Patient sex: F
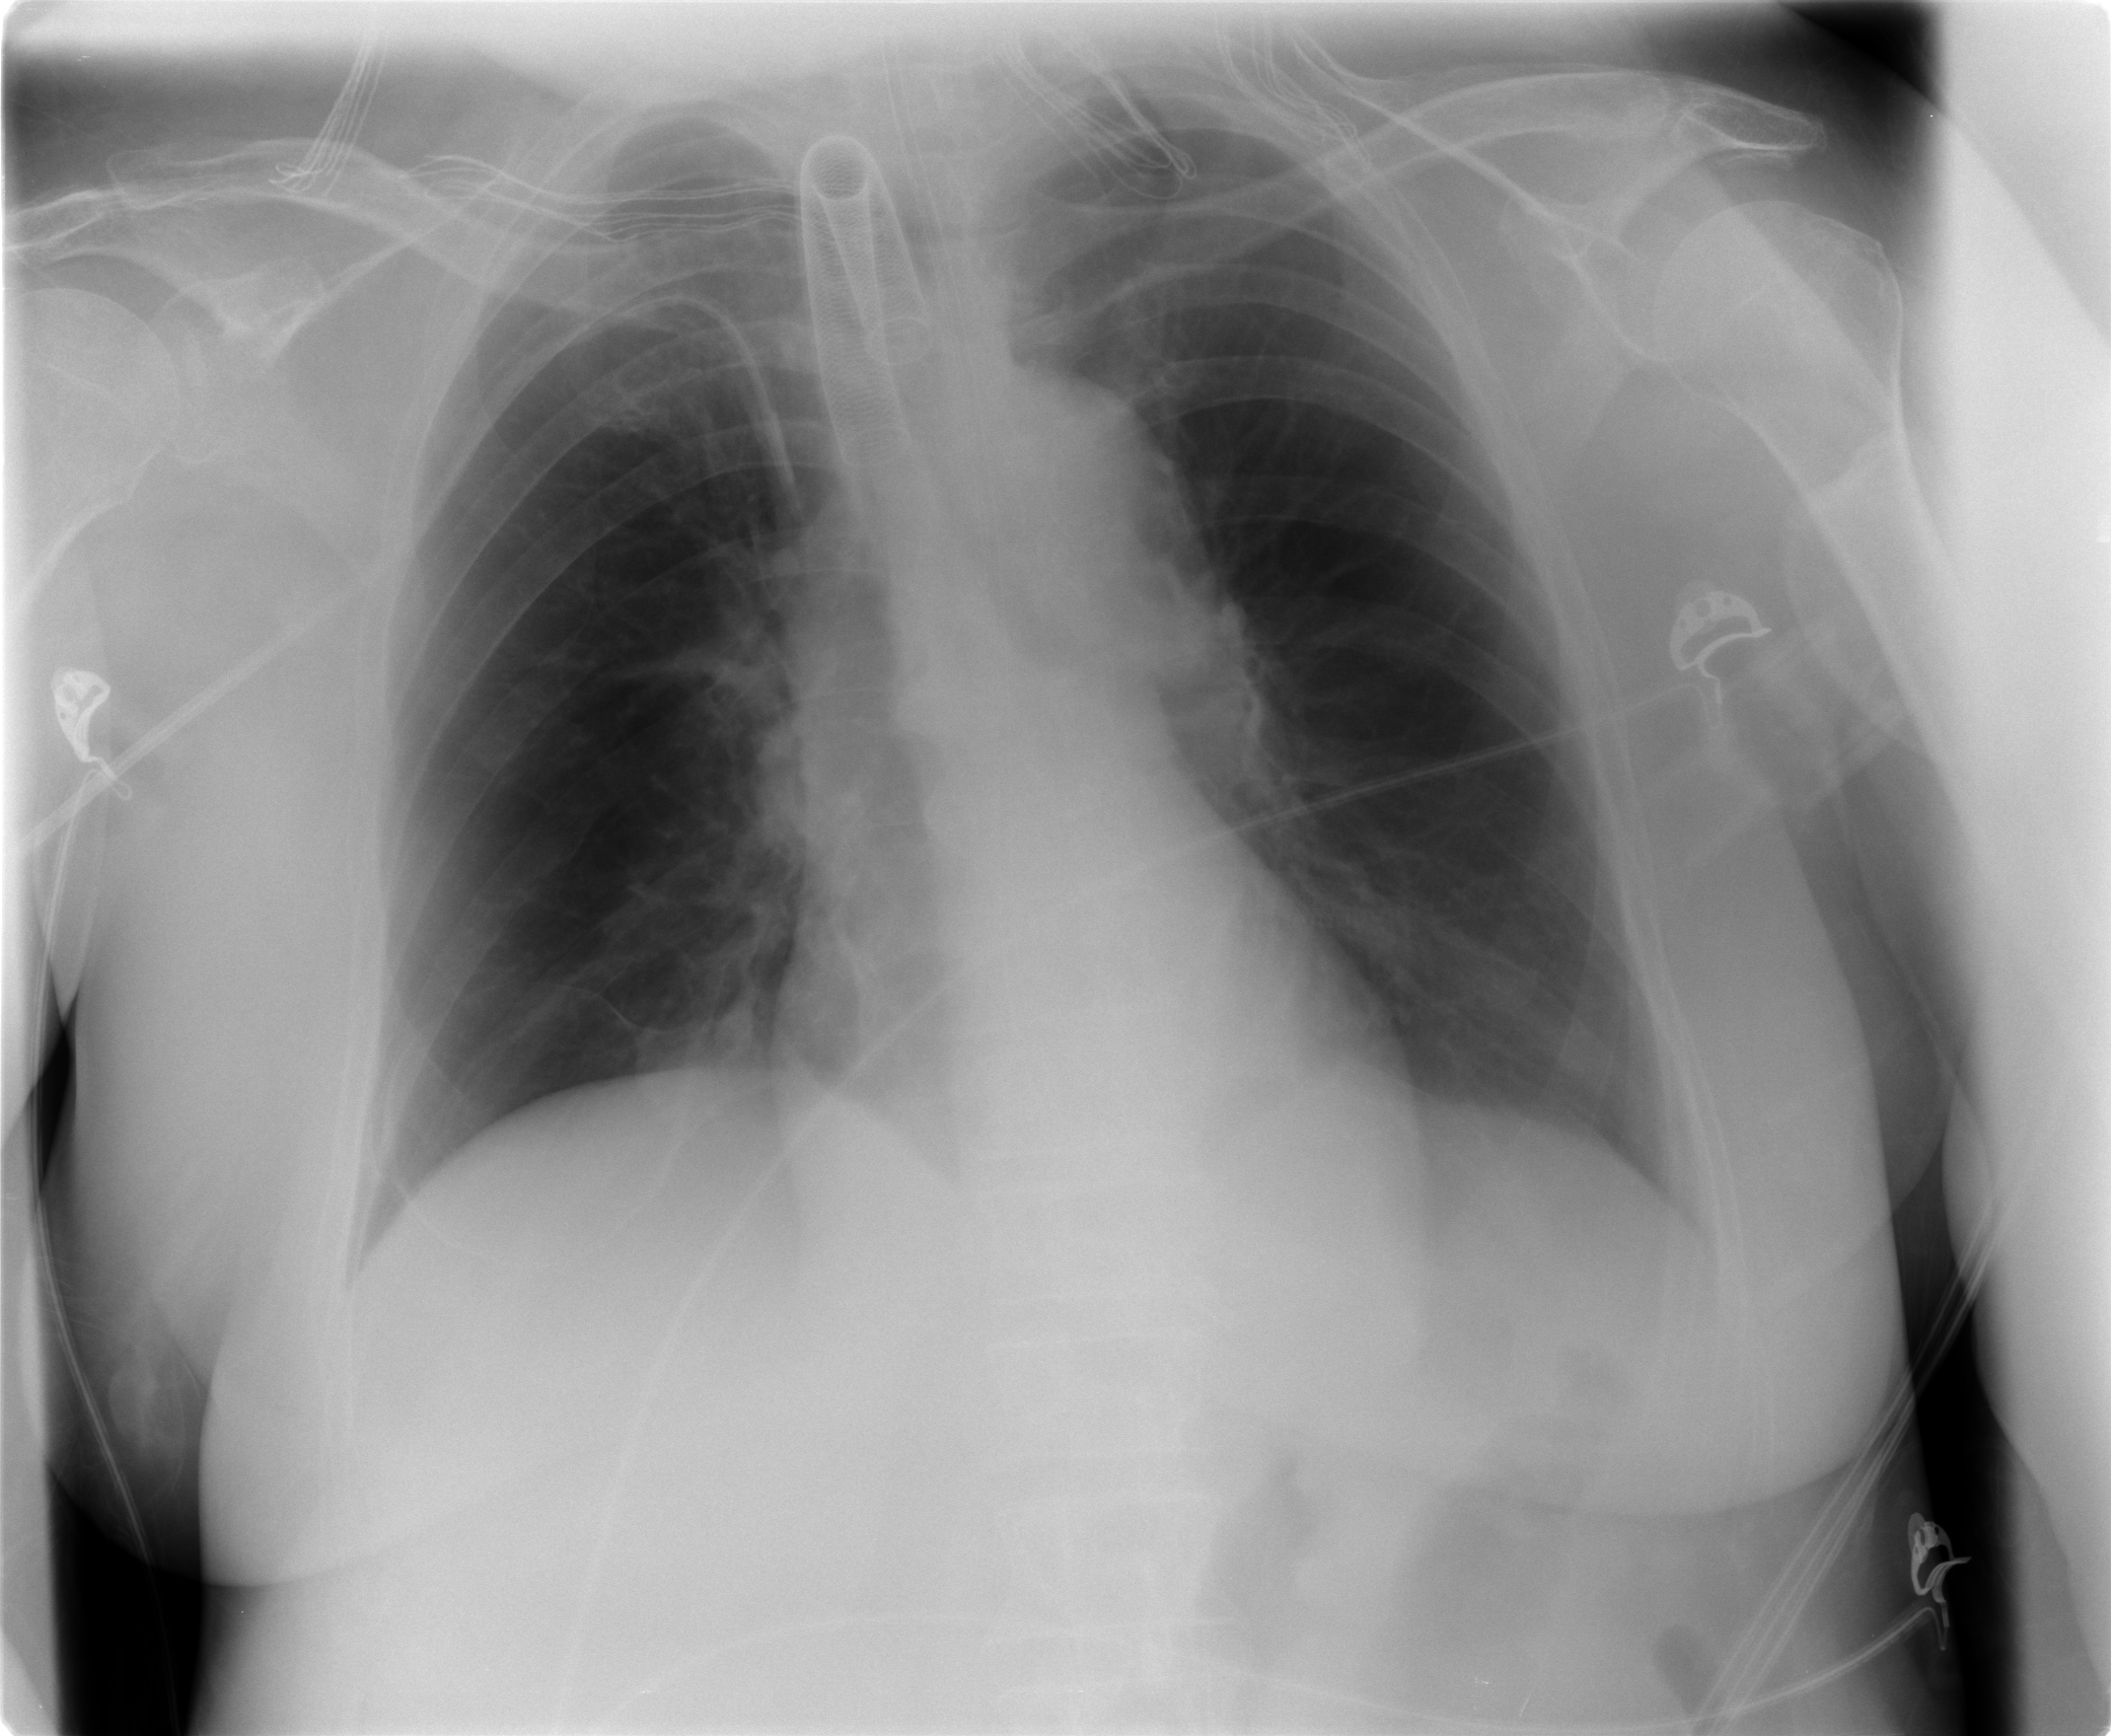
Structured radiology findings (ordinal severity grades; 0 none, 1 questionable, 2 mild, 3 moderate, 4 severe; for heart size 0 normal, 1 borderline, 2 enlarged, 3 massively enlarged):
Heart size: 0
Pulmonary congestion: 0
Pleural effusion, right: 0
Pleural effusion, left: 0
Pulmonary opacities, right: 0
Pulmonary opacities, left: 0
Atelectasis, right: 1
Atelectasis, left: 1